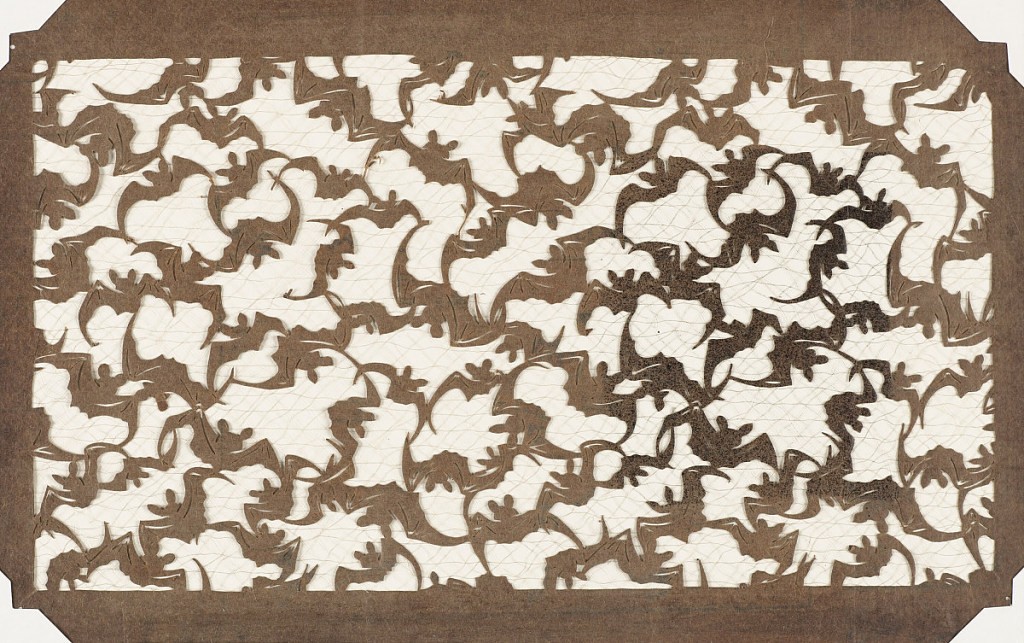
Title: Flying Bats
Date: late 18th–early 19th century
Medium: Mulberry paper (kozo washi) treated with fermented persimmon juice (kakishibu), silk threads (itoire)
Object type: Katagami
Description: Motif of bats flying in multiple directions cut from brown paper, their wings interlaced to form a continuous pattern. There are faint silk threads visible throughout the negative space to reinforce the overall structure.